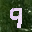
Label: 9